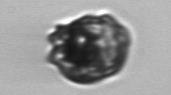
Label: Proterythropsis